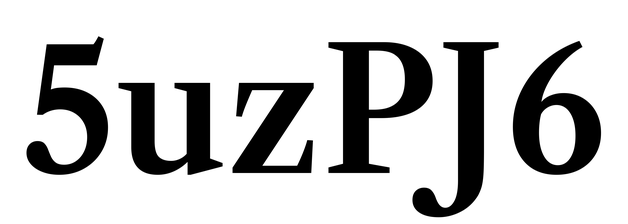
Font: LibreCaslonText_SemiBold